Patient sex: M
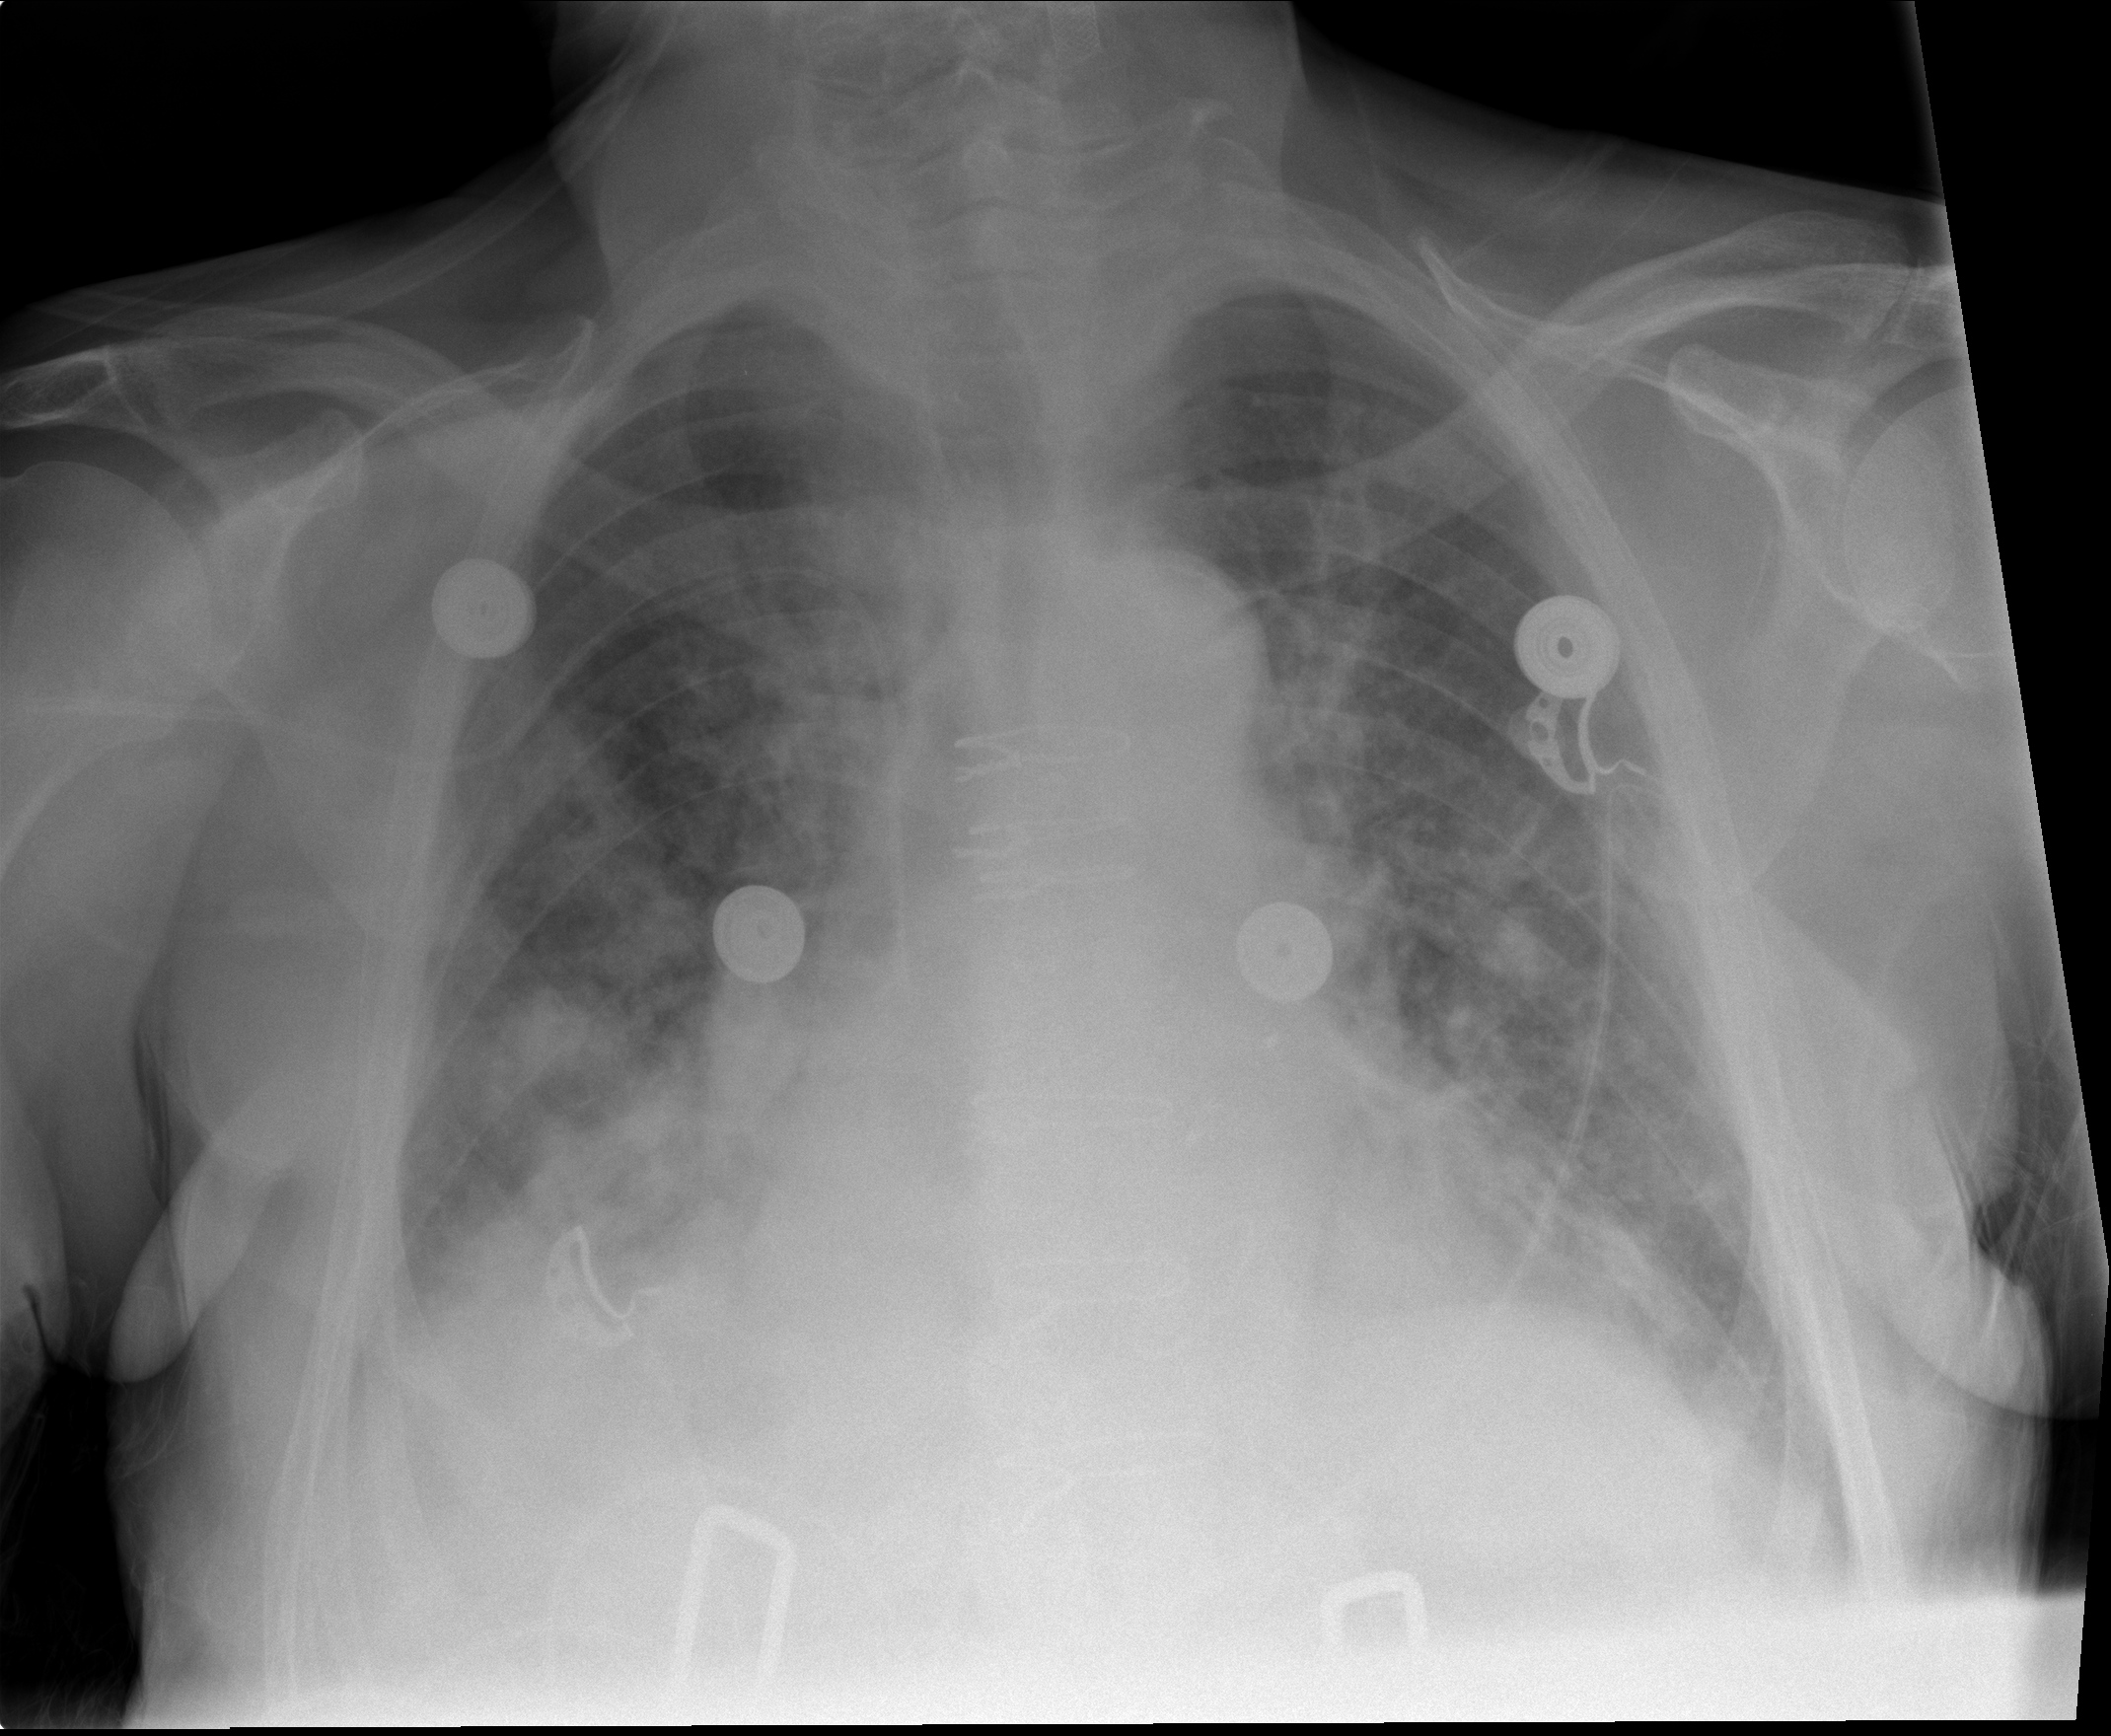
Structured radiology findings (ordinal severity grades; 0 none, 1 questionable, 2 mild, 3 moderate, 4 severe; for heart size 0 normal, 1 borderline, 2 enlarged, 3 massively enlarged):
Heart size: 1
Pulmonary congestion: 2
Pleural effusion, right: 2
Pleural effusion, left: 3
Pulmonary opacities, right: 3
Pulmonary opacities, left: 2
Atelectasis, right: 2
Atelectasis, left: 3